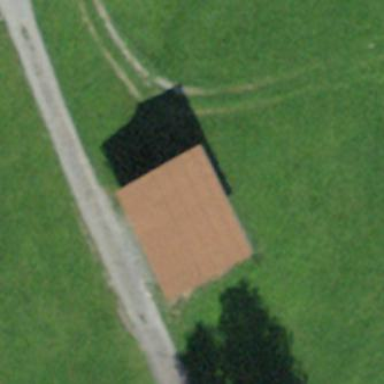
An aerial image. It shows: Shed.